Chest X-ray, PA view. Patient: 77 years old, sex F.
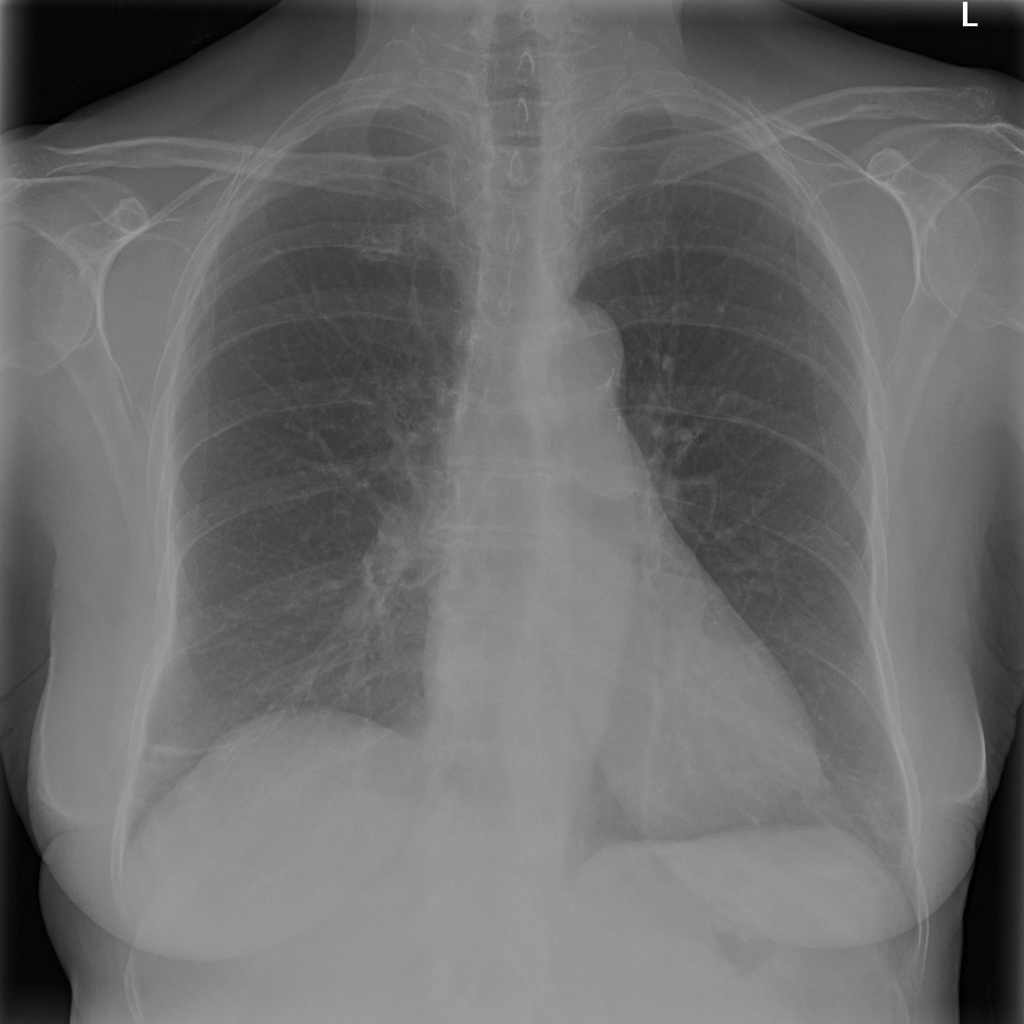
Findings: No Finding